Field crop: maize
Growth stage: 2
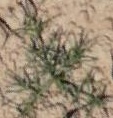
Species: salsola